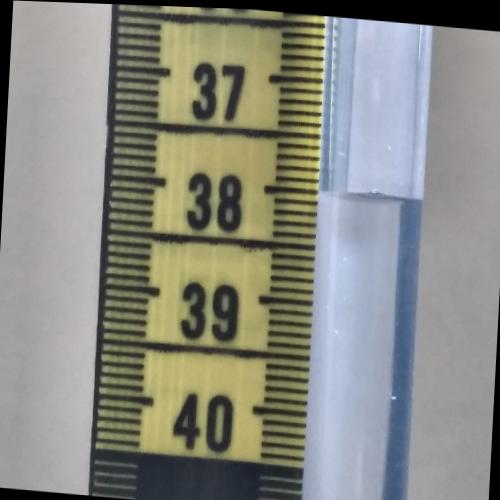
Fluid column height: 38.0 cm